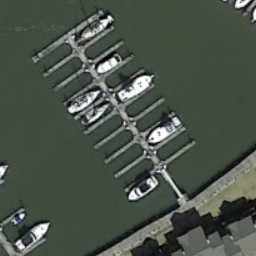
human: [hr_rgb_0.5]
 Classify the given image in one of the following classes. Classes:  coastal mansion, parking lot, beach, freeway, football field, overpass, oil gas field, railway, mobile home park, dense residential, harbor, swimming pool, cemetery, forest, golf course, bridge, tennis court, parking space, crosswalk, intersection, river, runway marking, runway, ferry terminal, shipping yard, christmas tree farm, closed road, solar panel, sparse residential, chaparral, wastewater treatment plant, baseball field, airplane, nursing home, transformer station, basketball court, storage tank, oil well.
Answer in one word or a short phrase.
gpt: ferry terminal